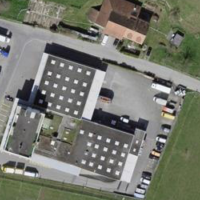
EUNIS habitat code: 54
Species observed at this site:
Lathyrus vernus